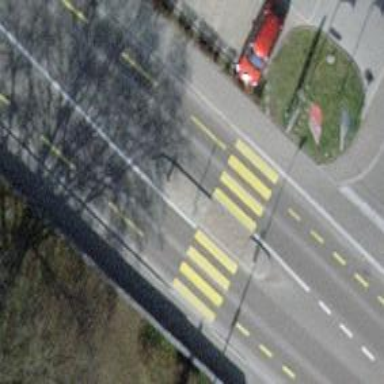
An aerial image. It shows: Marked zebra crossing with island. It is uncontrolled crossing.